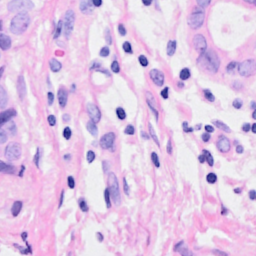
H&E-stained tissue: Breast